Question: I know this same warning has been asked many times here.
But in all the queries I saw some mistake in the program because of which the user was not able to access the database.
But in my case I am accessing directly using the user which has access rights to the database, but even then this warning is coming
'php_network_getaddresses: getaddrinfo failed: No such host is known'
'''
<?php
$conn_error = 'Could not connect.';
$mysql_host = 'localhost';
$mysql_user = 'root';
$mysql_pass = '';
$mysql_db = 'a_database';
if(!mysqli_connect('mysql_host','mysql_user','mysql_pass','mysql_db')){
die($conn_error);
}
else{
echo 'connected';
}
'''
It is giving the error message of not connected.
Although the users have the privilege to access the database.

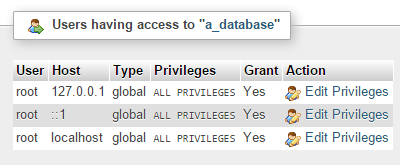
Answer: You forgot to put the '$' in (as variables)
'''
if(!mysqli_connect('mysql_host','mysql_user','mysql_pass','mysql_db'))
'''
those are being treated as strings.
- '$mysql_host = 'localhost';'
Therefore, replace that with; while removing the quotes.
If you intend on putting the '$' inside single quotes, it won't work. Variables do not get parsed in single quotes, but in double quotes, however they're not required here. Consult "references" below.
'''
if(!mysqli_connect($mysql_host, $mysql_user, $mysql_pass, $mysql_db))
'''
and this 'die($conn_error);' (Could not connect.) doesn't help you.
This does:
- <URL>
---
Reference(s):
- <URL>